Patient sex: M
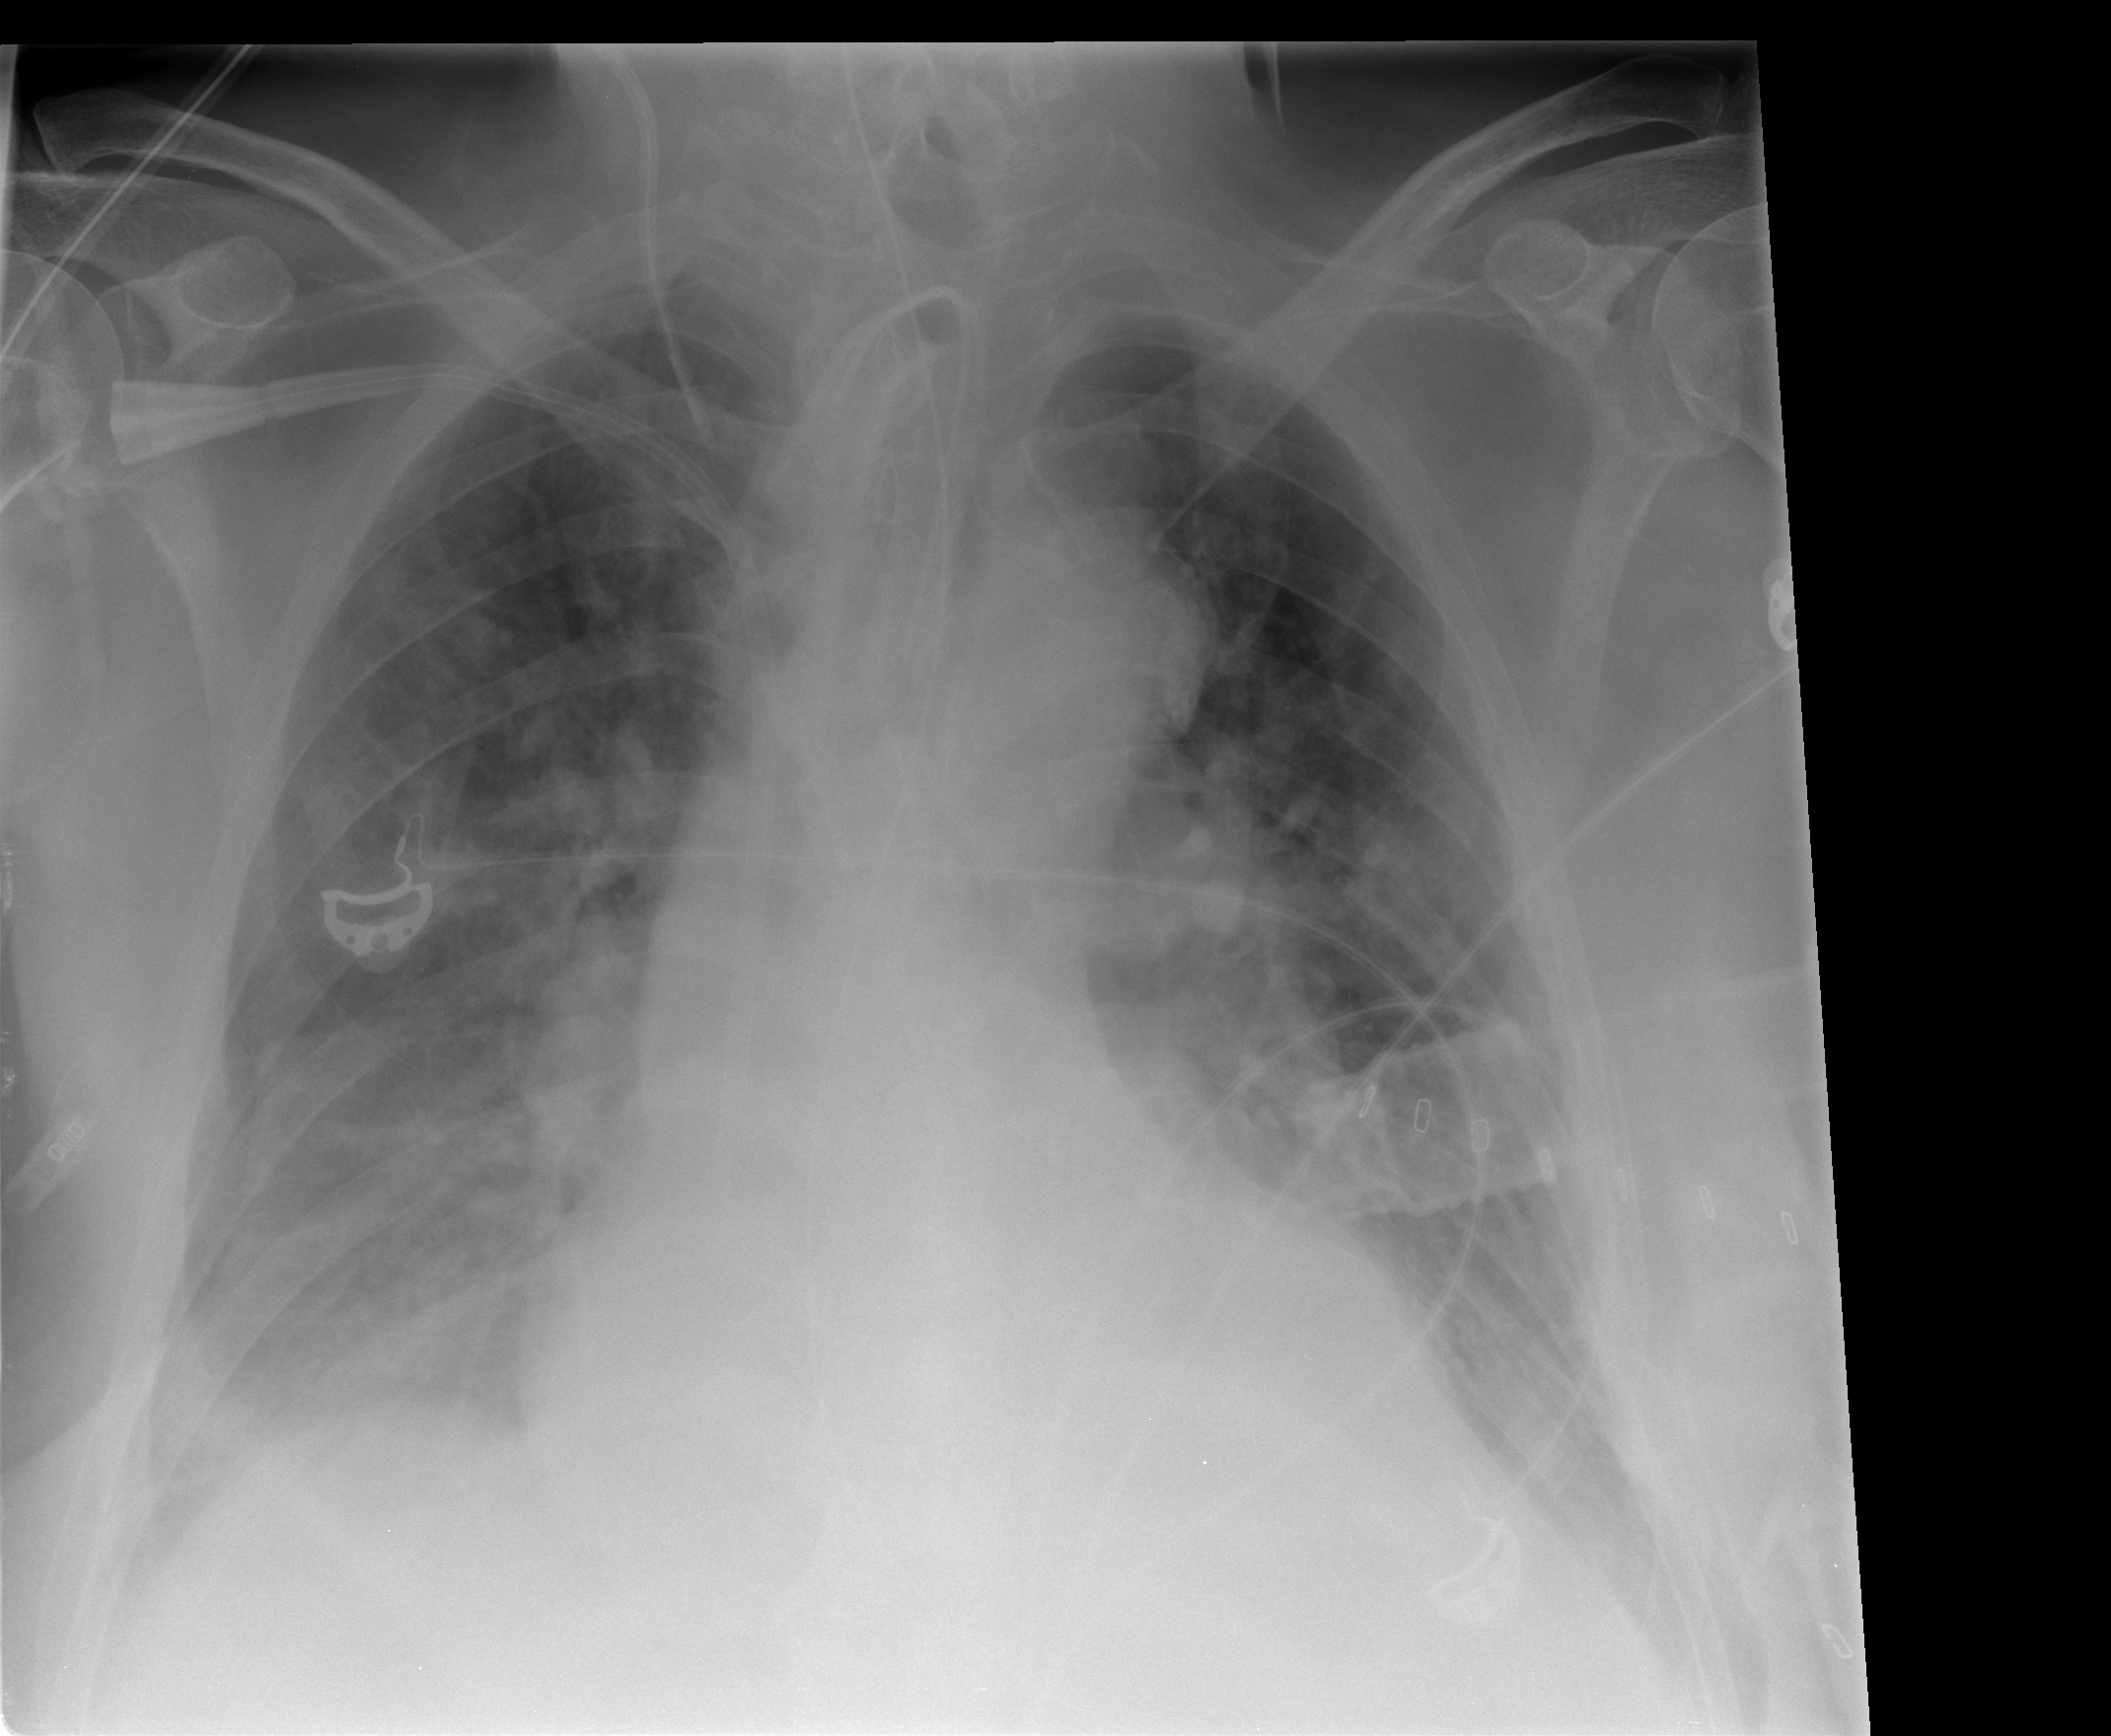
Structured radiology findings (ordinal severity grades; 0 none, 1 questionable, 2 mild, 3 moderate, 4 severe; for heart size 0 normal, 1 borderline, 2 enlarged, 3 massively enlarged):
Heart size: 2
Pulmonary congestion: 3
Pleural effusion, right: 2
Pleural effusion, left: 2
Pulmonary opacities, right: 2
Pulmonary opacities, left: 2
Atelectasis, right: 2
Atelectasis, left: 2